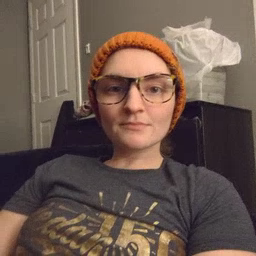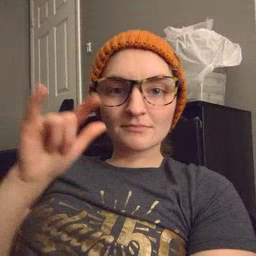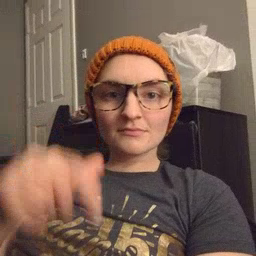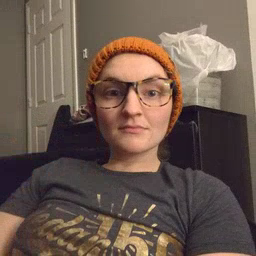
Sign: airplane